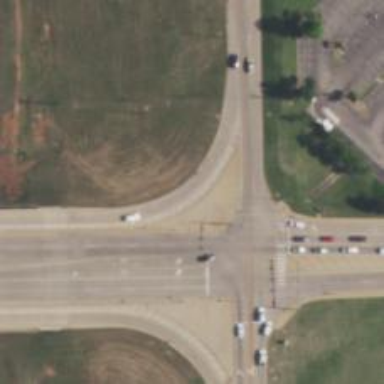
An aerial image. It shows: Secondary link road.